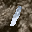
Label: 1